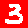
Digit: 3